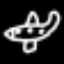
Label: airplane